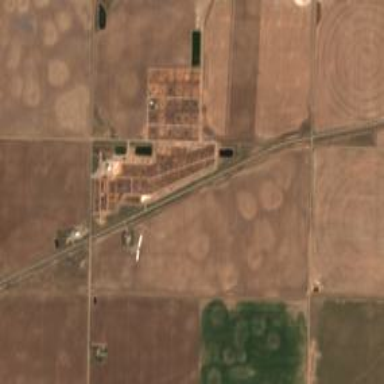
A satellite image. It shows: Feedlot in farmyard.